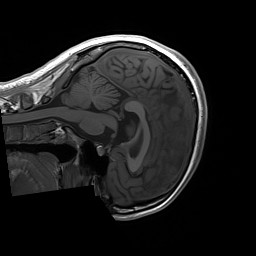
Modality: T1w
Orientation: sagittal
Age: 25
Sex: female